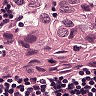
Metastatic tissue present: yes